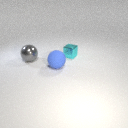
large gray metal sphere to the left of small cyan metal cube